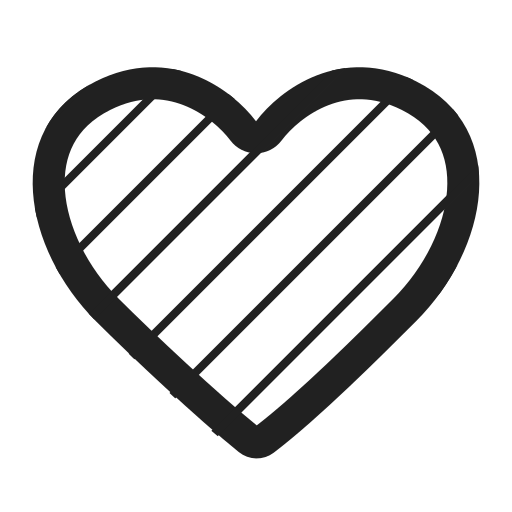
yellow heart high contrast